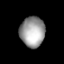
Tissue: lung
Cell type: Fibroblasts
Senescence score: 0.7508
Nuclear area (px): 736
Mean DAPI intensity: 156.913